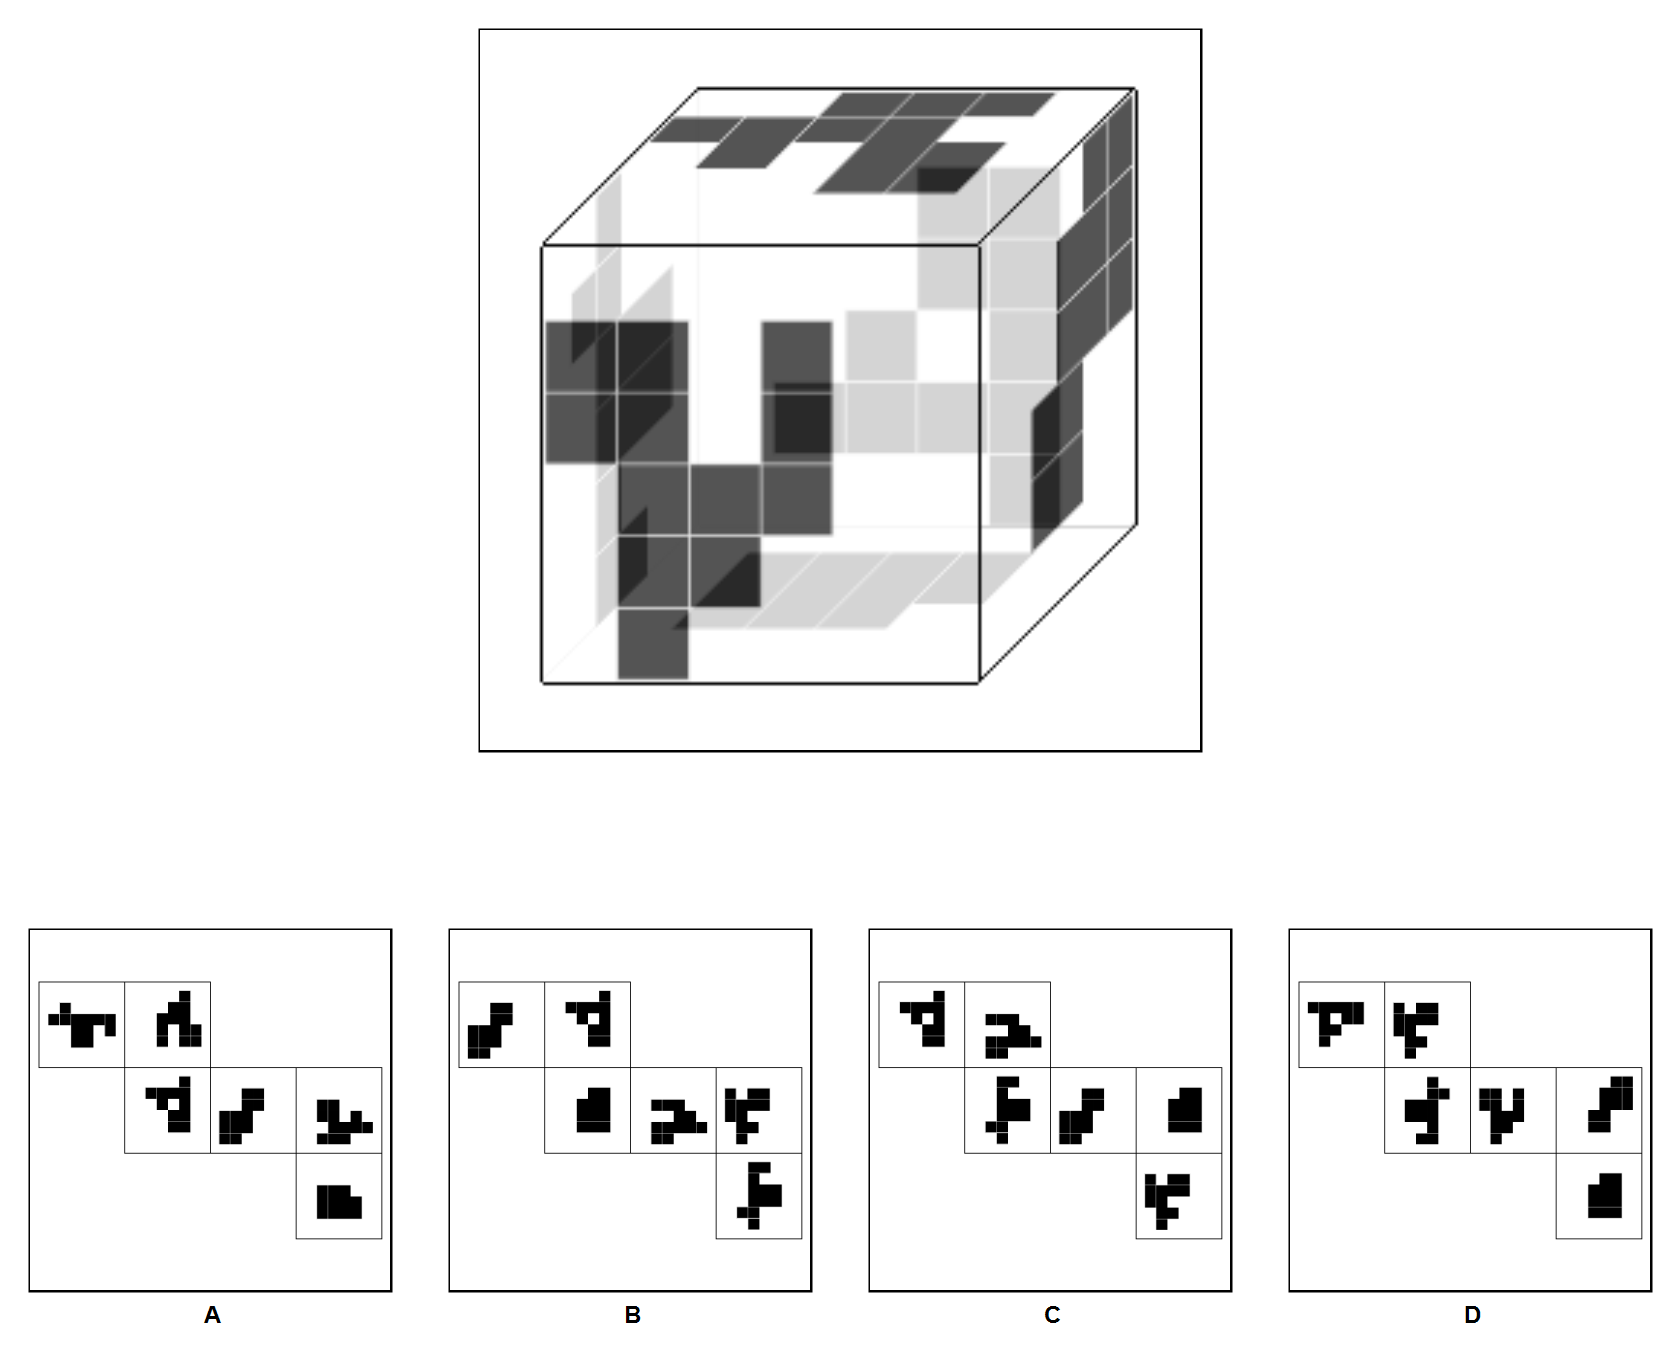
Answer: D